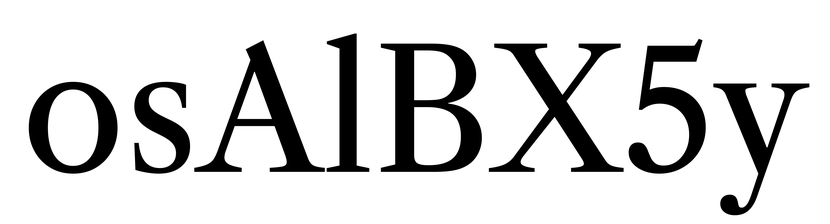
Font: LibreCaslonText_Regular